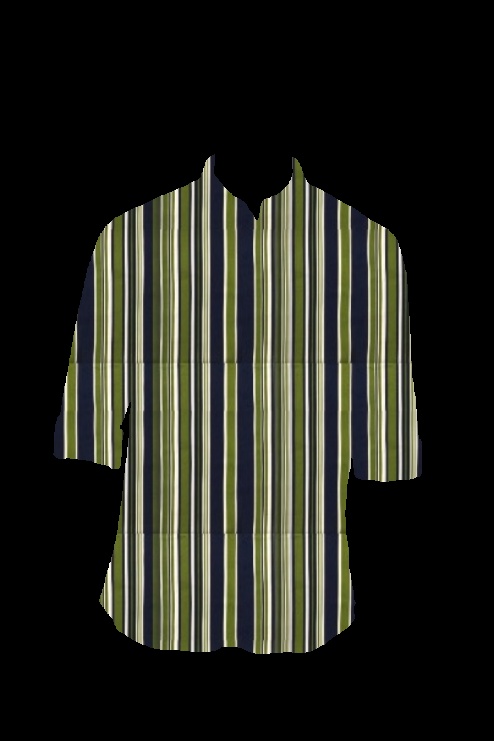
green navy stripe tee